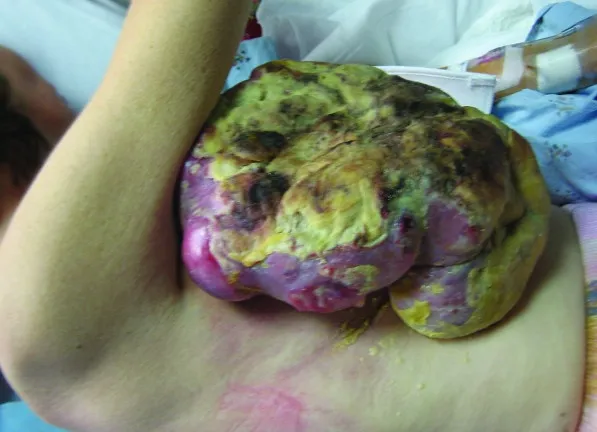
Preoperative photograph of patient 1.
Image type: medical_photograph (other_medical_photograph)